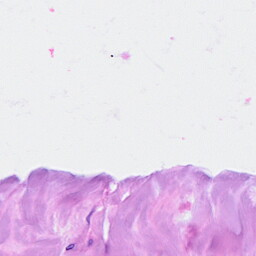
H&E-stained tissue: Breast